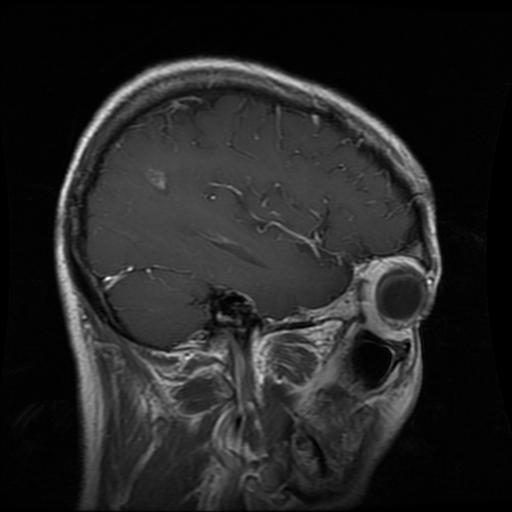
Label: glioma